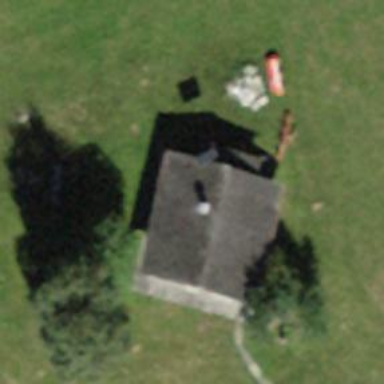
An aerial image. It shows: Bungalow.